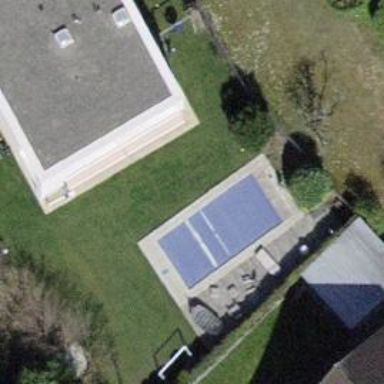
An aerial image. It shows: Swimming pool located in leisure land.